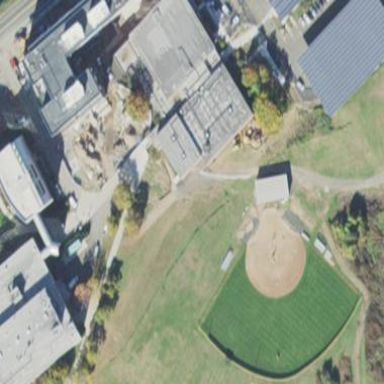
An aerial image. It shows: University building housing sports center. The sports center includes basketball court and gymnastics training facilities. It is also home to the Exercise Science Department.